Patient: sex F, age 73
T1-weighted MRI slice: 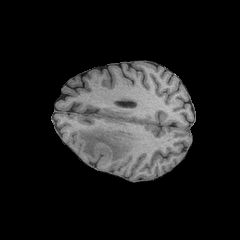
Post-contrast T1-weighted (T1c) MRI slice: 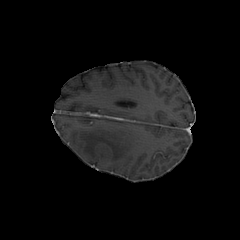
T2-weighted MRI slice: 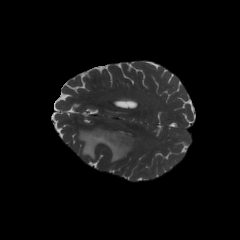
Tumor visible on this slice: yes
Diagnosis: Glioblastoma, IDH-wildtype
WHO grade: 4